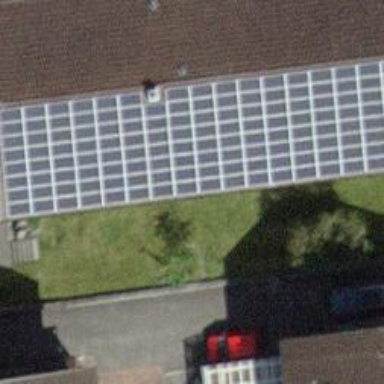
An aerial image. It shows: Solar power generator with photovoltaic panels.